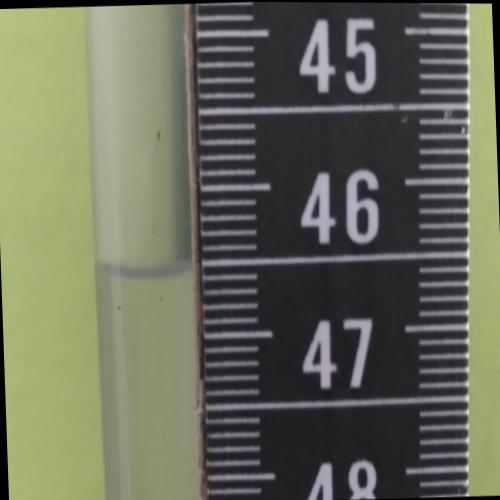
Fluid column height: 46.5 cm